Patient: sex F, age 65
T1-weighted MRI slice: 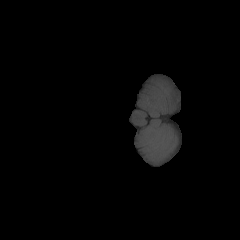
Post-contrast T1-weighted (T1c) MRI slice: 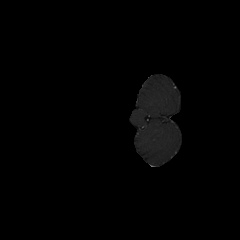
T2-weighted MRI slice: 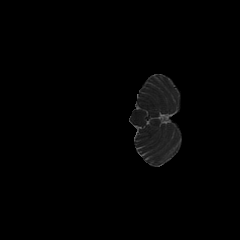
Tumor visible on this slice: no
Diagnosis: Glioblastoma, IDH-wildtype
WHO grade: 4